Question: When I am run the below query, I get the following result.
I don't understand why I am not getting the expected result from the GROUP BY.
How can I fix this so I get the expected result?
'''
SELECT
status AS "ROW LABELS",
(case when order = 'INTERNET' THEN COUNT(*) end) AS "INTERNET"
FROM
order
,status
WHERE order = status
GROUP BY status, order_source
order by 1;
'''
Data is here
<URL>
I couldn't format the data here well.
Following Dnoeth's answer, I am getting the below result:

See, I need the row labels to be grouped up, but they're not being grouped. Putting count outside the case helped a little.
I have edited the query to get the idea across, the query is more complicated than what I am presenting here
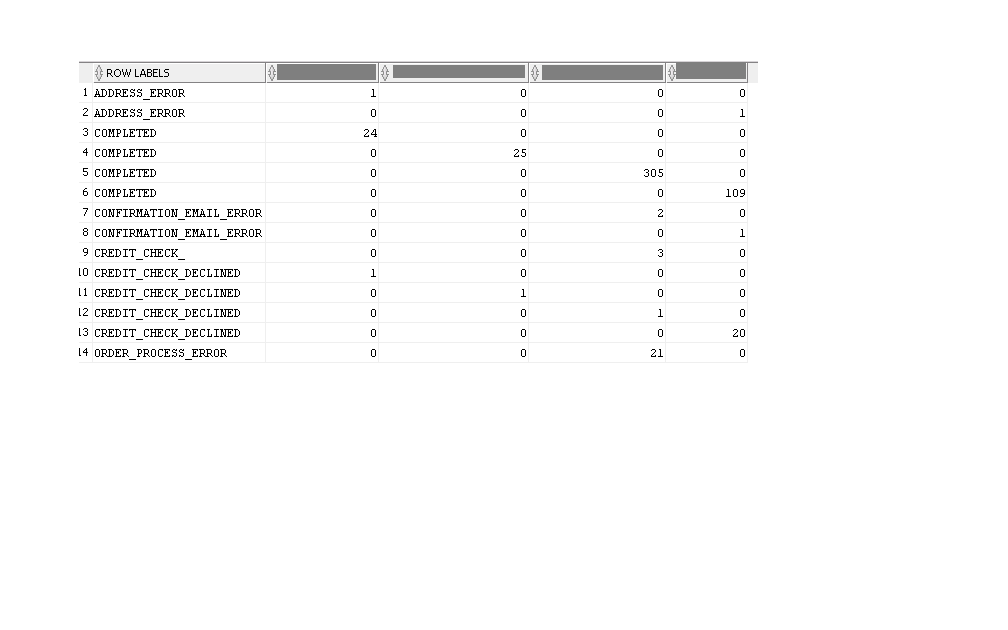
Answer: Assuming you have some typo (order instead of order_source) you need to move the CASE inside the COUNT:
'''
SELECT
status AS "ROW LABELS",
COUNT(case when order_source = 'INTERNET' THEN 1 end) AS "INTERNET"
FROM
order
,status
WHERE order = status
GROUP BY status
order by 1;
'''